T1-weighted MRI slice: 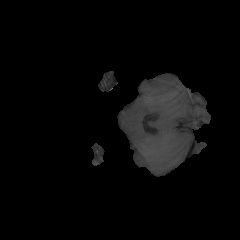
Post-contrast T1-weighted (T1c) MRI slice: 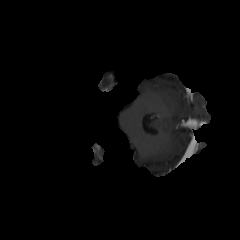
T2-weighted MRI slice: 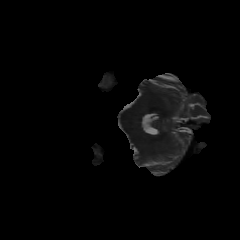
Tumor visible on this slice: no